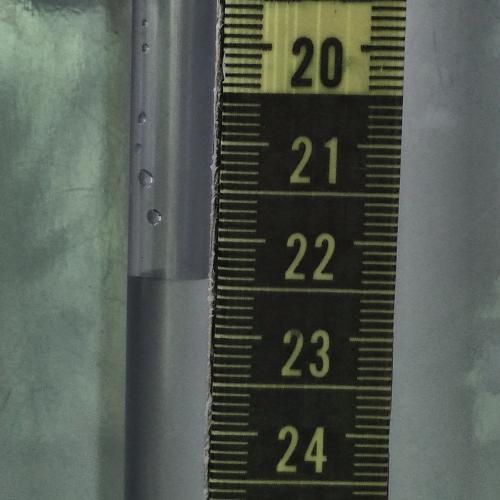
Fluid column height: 22.4 cm